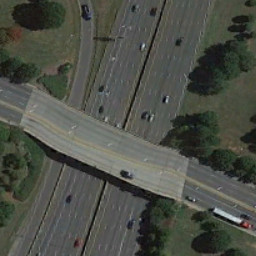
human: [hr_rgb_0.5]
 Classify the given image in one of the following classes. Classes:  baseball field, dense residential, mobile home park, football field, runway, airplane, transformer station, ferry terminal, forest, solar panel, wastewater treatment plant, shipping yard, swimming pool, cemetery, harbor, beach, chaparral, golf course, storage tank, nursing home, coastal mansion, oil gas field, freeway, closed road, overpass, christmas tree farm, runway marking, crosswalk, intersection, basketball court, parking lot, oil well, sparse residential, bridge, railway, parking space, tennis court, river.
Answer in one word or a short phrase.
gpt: overpass